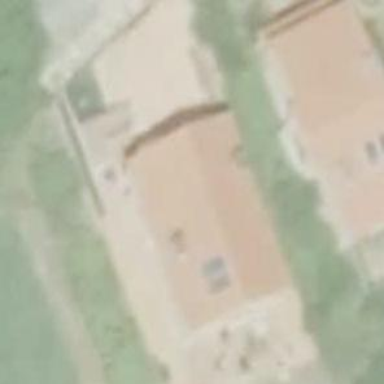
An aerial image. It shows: Simple and straightforward house.